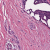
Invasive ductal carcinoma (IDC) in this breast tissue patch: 1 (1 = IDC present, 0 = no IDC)